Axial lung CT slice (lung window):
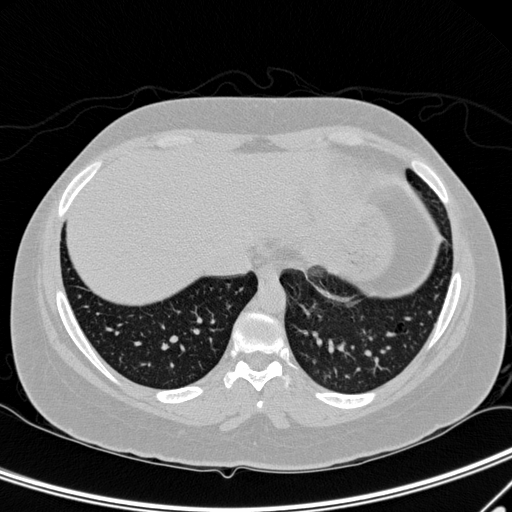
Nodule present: no